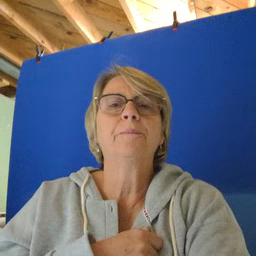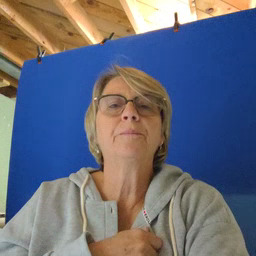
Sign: store